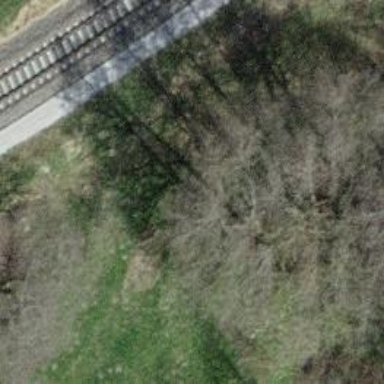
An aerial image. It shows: Culvert tunnel.